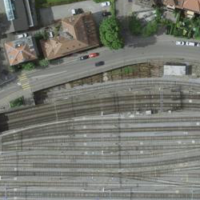
EUNIS habitat code: 57
Species observed at this site:
Teucrium scorodonia